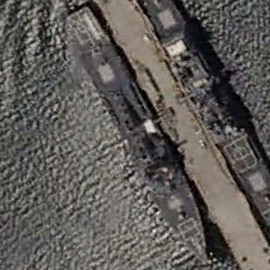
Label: destroyer